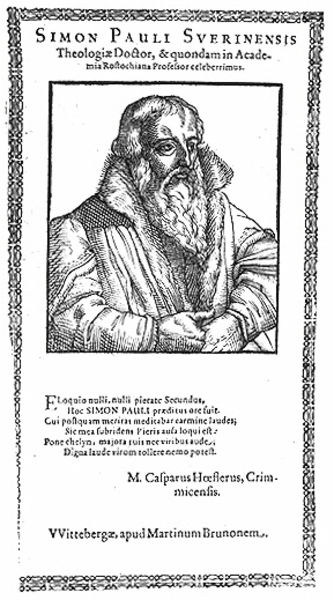
Titel: Bildnis von Simon Pauli dem Älteren
Künstler: Martin Bruno
Institution: (Seriendruck)
Schlagwörter: kopf, mann, daumen, finger, frisur, mund, nase, profil, schwarz, stirn, weiss, ornament, bart, arme, augen, falten, gesicht, kragen, mensch, pelz, rahmen, bildnis, hände, portrait, porträt, haare, mantel, blatt, brustbild, schrift, wangen, grafik, graphik, rand, name, buch, paul, druck, stich, seite, text, beschriftung, überschrift, kunst, titelseite, luther, zeilen, schmuckrahmen, ornamentik, durck, wissenschaft, latein, schrft, reformation, simon, wittenberg, witteberg, theologie, pauli, sverinensis